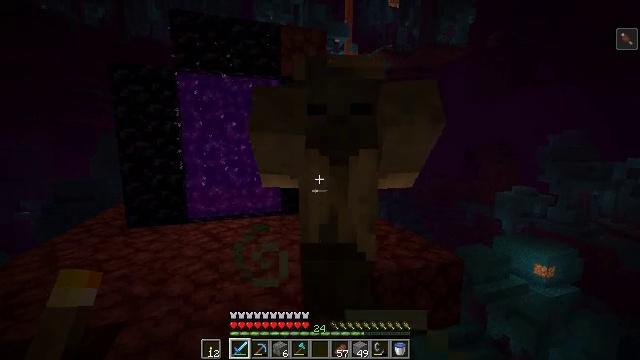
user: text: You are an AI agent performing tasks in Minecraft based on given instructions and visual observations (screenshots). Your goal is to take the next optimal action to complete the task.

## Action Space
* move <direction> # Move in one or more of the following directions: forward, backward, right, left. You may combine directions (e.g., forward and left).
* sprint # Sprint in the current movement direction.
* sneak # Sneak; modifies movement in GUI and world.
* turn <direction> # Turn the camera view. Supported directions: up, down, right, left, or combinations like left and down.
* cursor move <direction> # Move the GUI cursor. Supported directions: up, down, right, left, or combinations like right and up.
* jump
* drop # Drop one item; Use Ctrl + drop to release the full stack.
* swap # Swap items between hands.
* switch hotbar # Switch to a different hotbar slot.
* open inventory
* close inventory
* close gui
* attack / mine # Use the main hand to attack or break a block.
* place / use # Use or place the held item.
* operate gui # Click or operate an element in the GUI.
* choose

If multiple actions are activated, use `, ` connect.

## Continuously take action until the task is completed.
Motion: motion action
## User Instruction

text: Hunt the husk.
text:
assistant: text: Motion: no_op